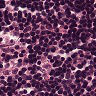
Metastatic tissue present: no